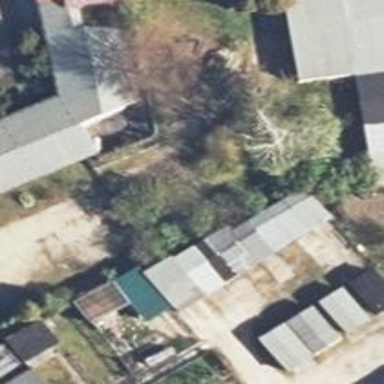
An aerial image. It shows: Group of garages.